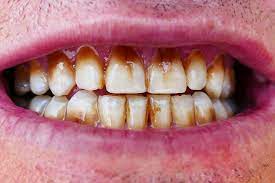
Condition: Tooth Discoloration